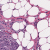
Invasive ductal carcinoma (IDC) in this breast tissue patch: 1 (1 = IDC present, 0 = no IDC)